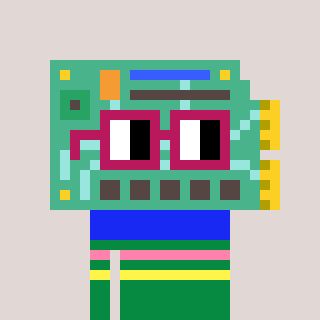
a pixel art character with square dark red glasses, a chipboard-shaped head and a green-colored body on a warm background